Question: I'm trying to implement a custom View in my application. I went over this page:
<URL>
and I have created the following:
'''
<?xml version="1.0" encoding="utf-8"?>
<LinearLayout xmlns:android="http://schemas.android.com/apk/res/android"
android:id="@+id/leftMenu"
android:layout_width="100dp"
android:layout_height="fill_parent"
android:background="@drawable/left_menu_background"
android:orientation="vertical"
android:visibility="gone" >
<ImageButton
android:layout_width="fill_parent"
android:layout_height="52dp"
android:background="@drawable/left_menu_close_button"
android:onClick="showLeftMenu" />
<ImageButton
android:layout_width="fill_parent"
android:layout_height="wrap_content"
android:background="@drawable/left_menu_separator" />
<ScrollView
android:layout_width="fill_parent"
android:layout_height="fill_parent" >
<LinearLayout
android:id="@+id/left_menu_buttons_container"
android:layout_width="fill_parent"
android:layout_height="wrap_content"
android:orientation="vertical" >
<LinearLayout
android:id="@+id/left_menu_data_layout"
android:layout_width="fill_parent"
android:layout_height="wrap_content"
android:background="@drawable/left_menu_button_transparent"
android:gravity="center_horizontal"
android:orientation="vertical"
android:paddingBottom="10dp"
android:paddingTop="10dp"
android:onClick="showSelectTab">
<ImageButton
android:id="@+id/left_menu_data_image"
android:layout_width="wrap_content"
android:layout_height="wrap_content"
android:background="@drawable/transparent_rectangle"
android:scaleType="fitXY"
android:src="@drawable/folder"
android:onClick="showSelectTab"/>
<TextView
android:id="@+id/left_menu_data"
android:layout_width="wrap_content"
android:layout_height="wrap_content"
android:layout_marginTop="5dp"
android:text="Data"
android:textColor="@color/my_white"
android:onClick="showSelectTab"/>
</LinearLayout>
<ImageButton
android:layout_width="fill_parent"
android:layout_height="wrap_content"
android:background="@drawable/left_menu_separator" />
<LinearLayout
android:id="@+id/left_menu_settings"
android:layout_width="fill_parent"
android:layout_height="wrap_content"
android:background="@color/transparent"
android:gravity="center_horizontal"
android:orientation="vertical"
android:paddingBottom="10dp"
android:paddingTop="10dp"
android:onClick="showSettingsPopup">
<ImageButton
android:layout_width="wrap_content"
android:layout_height="wrap_content"
android:background="@drawable/transparent_rectangle"
android:scaleType="fitXY"
android:src="@drawable/settings"
android:onClick="showSettingsPopup"/>
<TextView
android:layout_width="wrap_content"
android:layout_height="wrap_content"
android:layout_marginTop="5dp"
android:text="Settings"
android:textColor="@color/my_white"
android:onClick="showSettingsPopup">
</TextView>
</LinearLayout>
<ImageButton
android:layout_width="fill_parent"
android:layout_height="wrap_content"
android:background="@drawable/left_menu_separator" />
</LinearLayout>
</ScrollView>
'''
and those classes:
'''
package com.emildesign.sgreportmanager.ui;
import android.content.Context;
import android.util.AttributeSet;
import android.view.LayoutInflater;
import android.view.View;
import android.widget.LinearLayout;
public class AppViewLinearLayout extends LinearLayout {
public AppViewLinearLayout(Context context, AttributeSet attrs, int layoutResource)
{
super(context, attrs);
if (isInEditMode())
return;
View view = LayoutInflater.from(context).inflate(layoutResource, null);
addView(view);
}
'''
}
and:
'''
package com.emildesign.sgreportmanager.ui;
import com.emildesign.sgreportmanager.R;
import android.content.Context;
import android.util.AttributeSet;
import android.view.View;
public class LeftSideMenu extends AppViewLinearLayout
{
private LeftSideMenuClickListener mListener;
public LeftSideMenu(Context context, AttributeSet attrs, int layoutResource)
{
super(context, attrs, layoutResource);
findViewById(R.id.left_menu_data).setOnClickListener(new OnClickListener() {
@Override
public void onClick(View v) {
if (mListener != null)
mListener.dataOnClick(v);
}
});
findViewById(R.id.left_menu_settings).setOnClickListener(new OnClickListener() {
@Override
public void onClick(View v) {
if (mListener != null)
mListener.settingsOnClick(v);
}
});
}
public interface LeftSideMenuClickListener {
void dataOnClick(View v);
void settingsOnClick(View v);
}
'''
}
Now I try to add it to my main layout like this:
'''
<FrameLayout xmlns:android="http://schemas.android.com/apk/res/android"
xmlns:tools="http://schemas.android.com/tools"
android:layout_width="match_parent"
android:layout_height="match_parent"
tools:context=".LoginScrActivity" >
<com.emildesign.sgreportmanager.ui.LeftSideMenu
android:id="@+id/leftSideMenu"
android:layout_width="wrap_content"
android:layout_height="wrap_content"/>
....
'''
and for some reason I receive this in the logcat:
'''
E/AndroidRuntime( 1034): java.lang.RuntimeException: Unable to start activity Co
mponentInfo{com.emildesign.sgreportmanager/com.emildesign.sgreportmanager.activi
ties.ReportsTableActivity}: android.view.InflateException: Binary XML file line
#10: Error inflating class com.emildesign.sgreportmanager.ui.LeftSideMenu
'''
I made the following change, in 'LeftSideMenu':
'''
public LeftSideMenu(Context context, AttributeSet attrs)
{
super(context, attrs, R.layout.left_menu);
.....
'''
The error was gone, but I still can see my custom layout.
Hirarchy Viewer:

What am I doing wrong?
Any help would be appreciated.
Thanks.
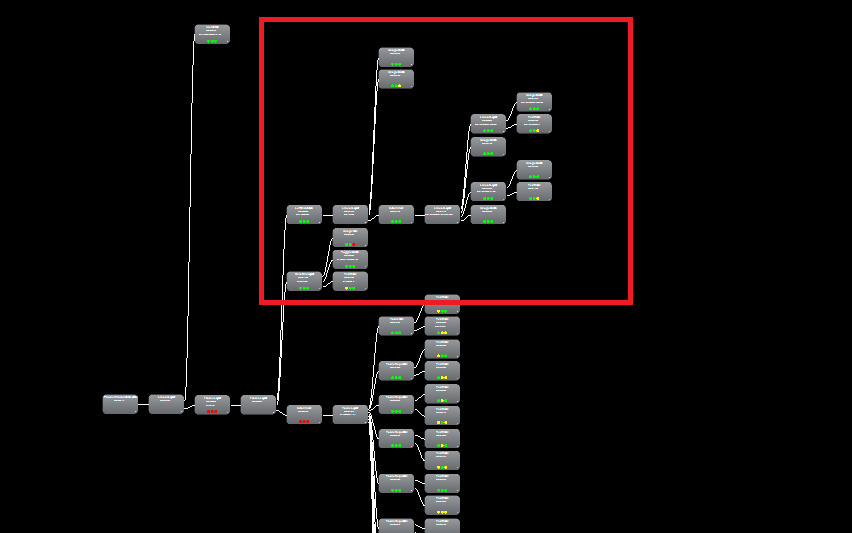
Answer: Add this constructor:
'''
public LeftSideMenu (Context context, AttributeSet attrs) {...}
'''